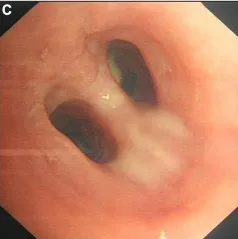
A series of bronchoscopy images. The first bronchoscopy images (C) The media subsegment of the RML became unobstructed after suction.
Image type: endoscopy (airway_endoscopy)